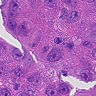
Metastatic tissue present: yes